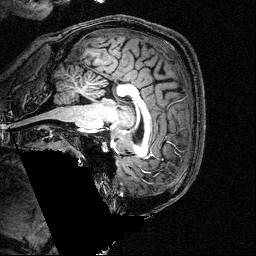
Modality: T1w
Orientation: sagittal
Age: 26
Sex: male
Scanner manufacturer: siemens
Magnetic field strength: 3 T
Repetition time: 2.5 s
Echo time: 0.00393 s